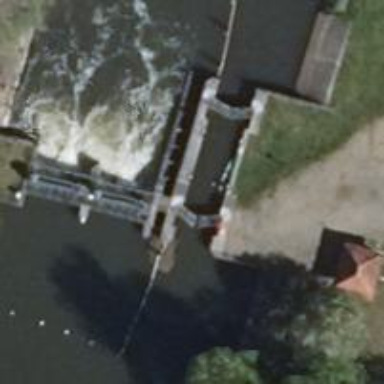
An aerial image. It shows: Lock gate along waterway.